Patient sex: F
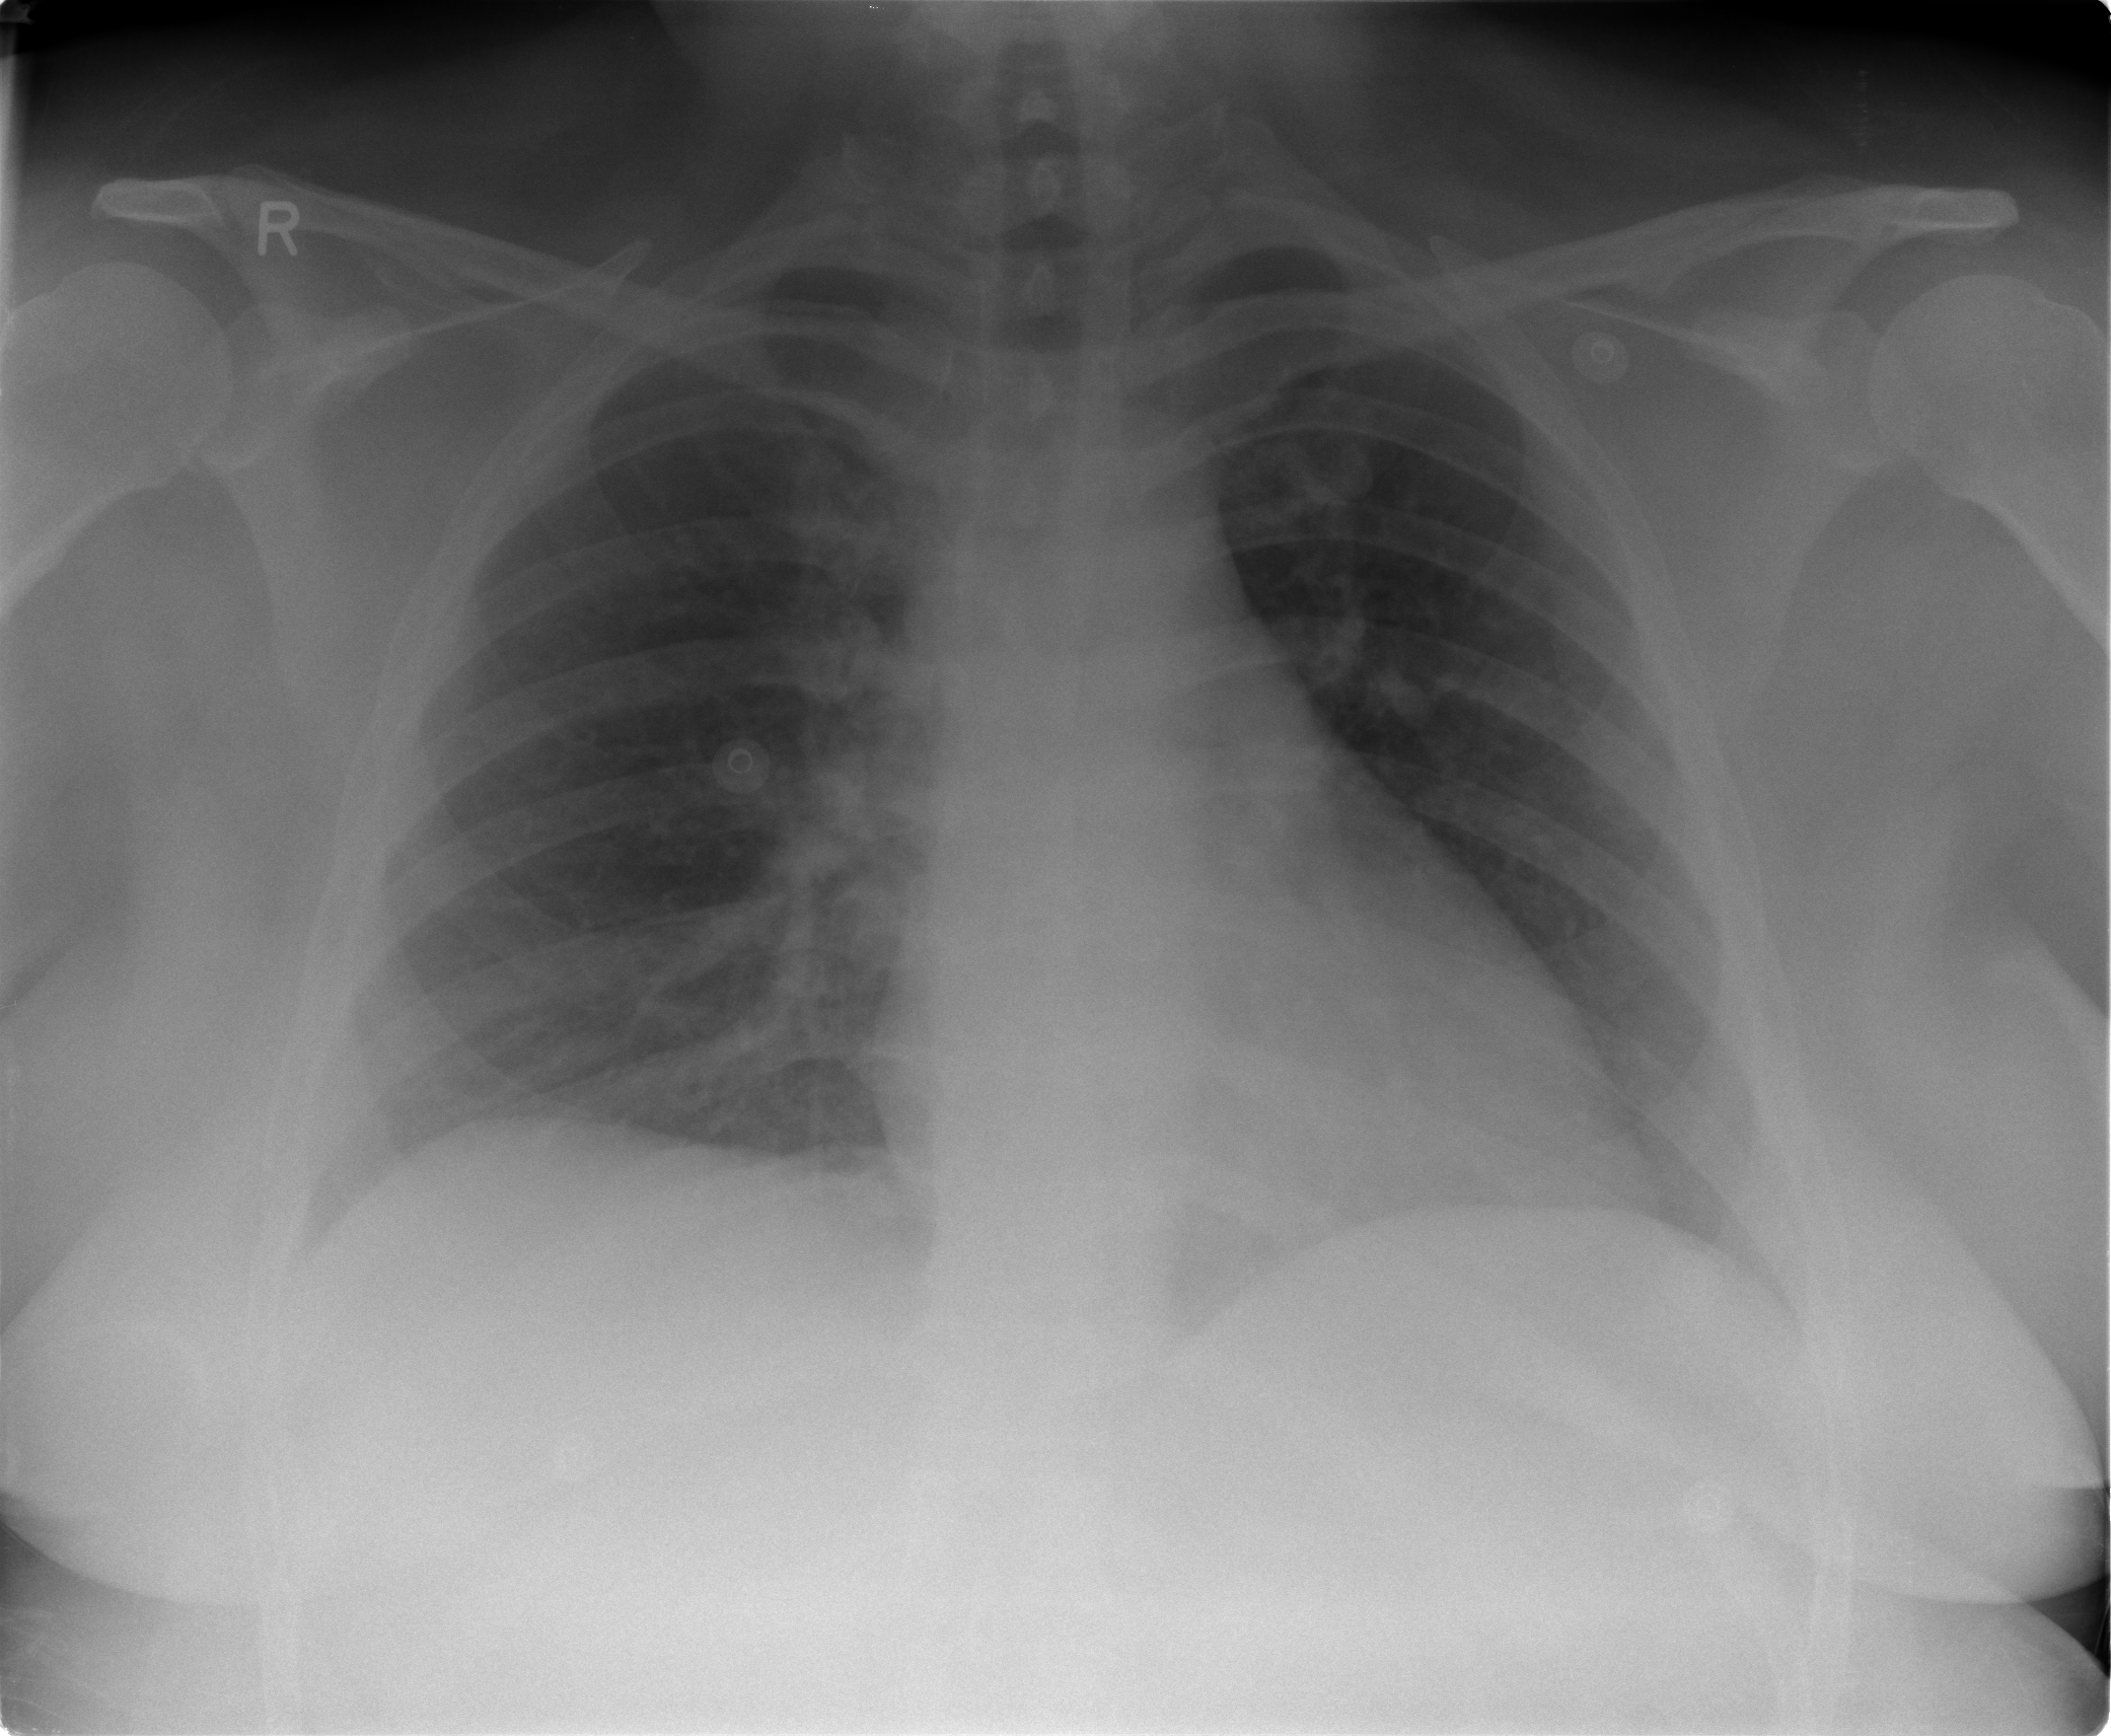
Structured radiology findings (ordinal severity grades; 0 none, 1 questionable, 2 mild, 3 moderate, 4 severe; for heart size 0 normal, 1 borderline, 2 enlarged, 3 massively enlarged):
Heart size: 0
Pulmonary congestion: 1
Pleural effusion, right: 0
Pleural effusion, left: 0
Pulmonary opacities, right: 0
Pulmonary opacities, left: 0
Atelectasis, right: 1
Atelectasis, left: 0